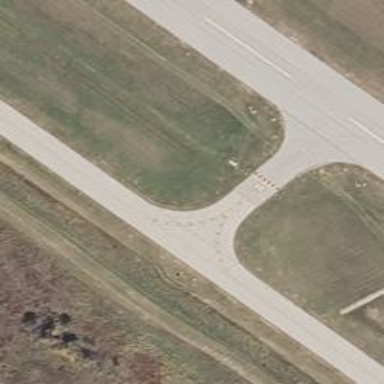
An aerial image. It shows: Image of taxiway at airport.